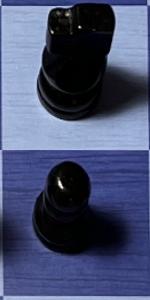
Label: Pawn_Black